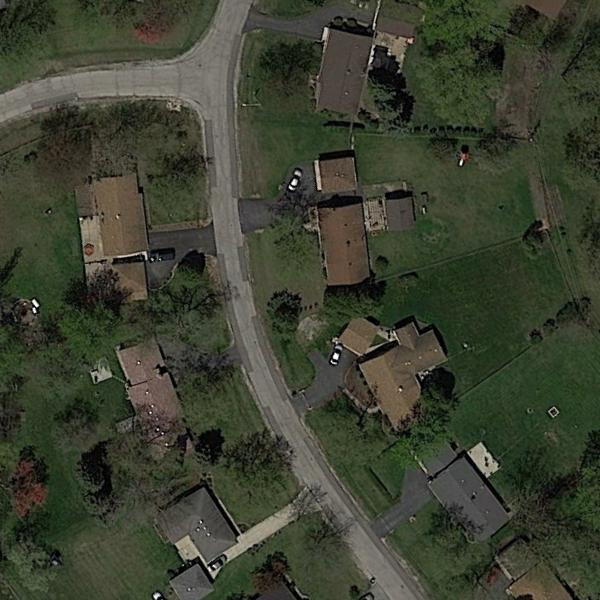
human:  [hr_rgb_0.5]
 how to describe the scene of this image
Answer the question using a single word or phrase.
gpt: medium residential